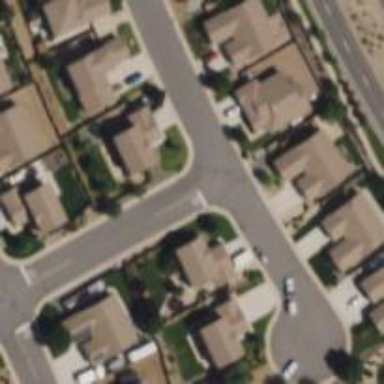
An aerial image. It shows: Residential road with asphalt surface and separate sidewalk.